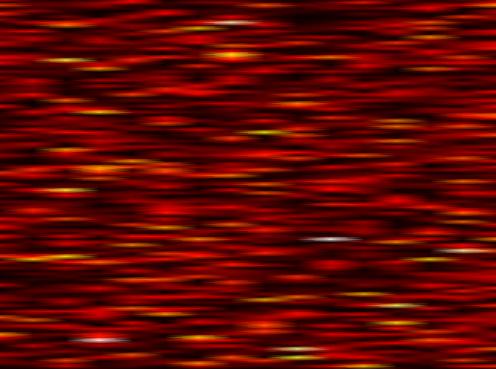
Label: FOFDM